Current action and preconditions to check: path_clear

Your task: For each precondition in the list above, predict whether it will hold at this action.

Consider the current scene as observed from the mobile robot's camera, and analyze the predicted future states of all dynamic agents (e.g., people, animals, vehicles, or any moving entities) within the NEXT SECOND.

IMPORTANT: Only answer "very likely" if you are absolutely certain—based on strong, clear evidence—that a dynamic agent will violate the precondition in the predicted future state. Do NOT answer "very likely" for unlikely, ambiguous, or low-probability risks.

Ask yourself for each precondition: Is there a high probability, with clear and convincing evidence, that the predicted future states of any dynamic agent will interfere with the predicted future state of the currently executing action within the NEXT SECOND, causing that precondition to fail?

Assess the risk level based on these predictions. Use "likely" or "very likely" if motions create a clear risk of interference.

Use "neutral" or "improbable" if agents are nearby but their predicted paths are clearly diverging or non-conflicting.

Failure Risk Categories: "very improbable", "improbable", "neutral", "likely", "very likely"

Answer Format: Output ONLY the probability_of_failure value from these categories: "very improbable", "improbable", "neutral", "likely", "very likely"

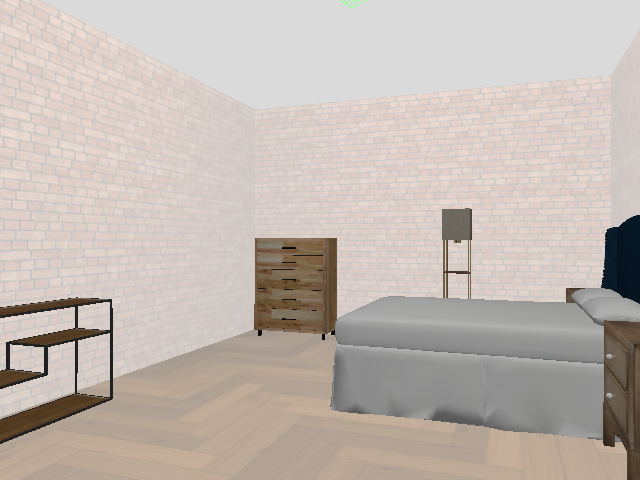

Answer: very improbable